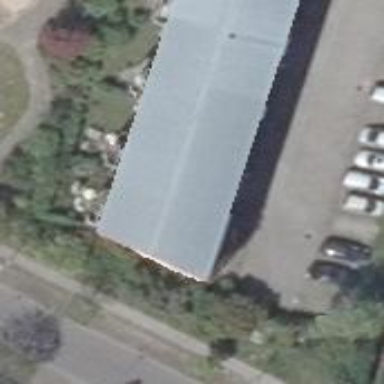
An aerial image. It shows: Terrace building.